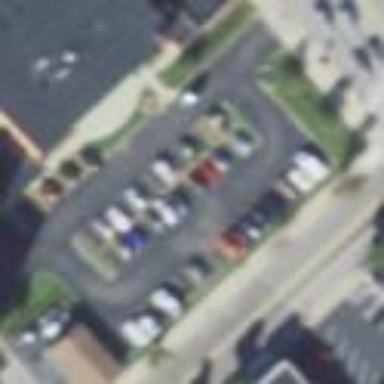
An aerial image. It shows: Parking area with surface.